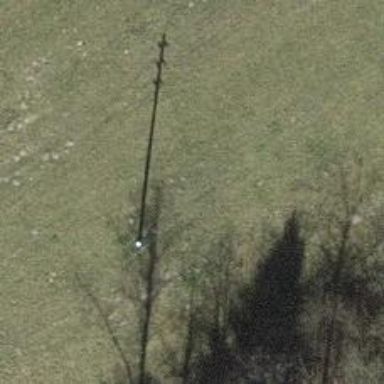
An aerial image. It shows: Minor power line.